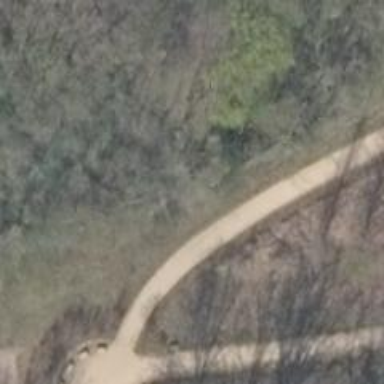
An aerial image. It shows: Compacted path road.